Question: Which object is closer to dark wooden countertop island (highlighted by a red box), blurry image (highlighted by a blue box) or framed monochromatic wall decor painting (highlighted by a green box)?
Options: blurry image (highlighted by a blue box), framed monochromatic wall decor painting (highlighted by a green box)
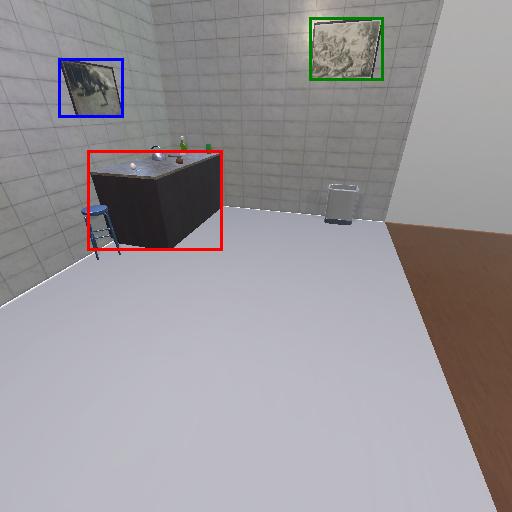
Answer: blurry image (highlighted by a blue box)